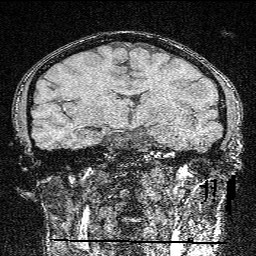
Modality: FLASH
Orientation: sagittal
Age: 26
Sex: male